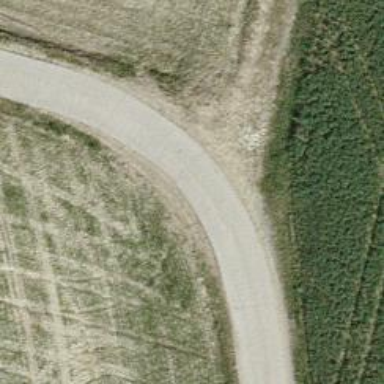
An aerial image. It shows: Unclassified road with concrete surface graded as grade1.